Question: Count the number of objects in the diagram.
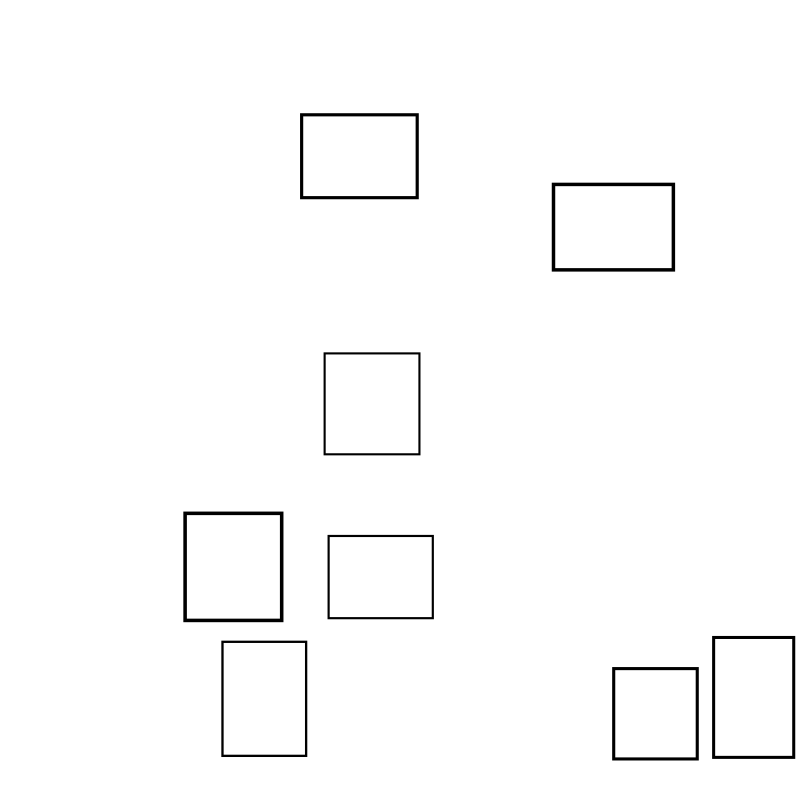
Answer: 8